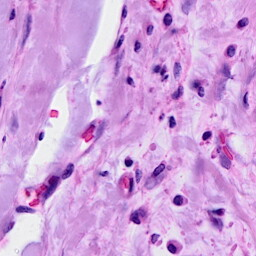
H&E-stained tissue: Breast